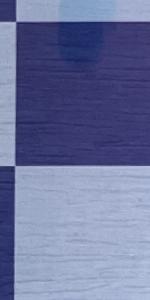
Label: Empty